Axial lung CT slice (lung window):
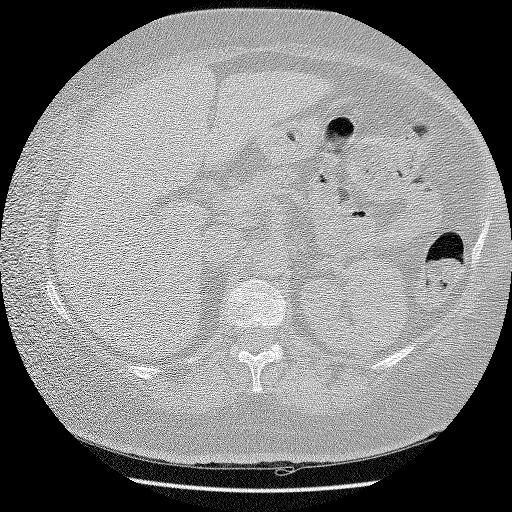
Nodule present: no